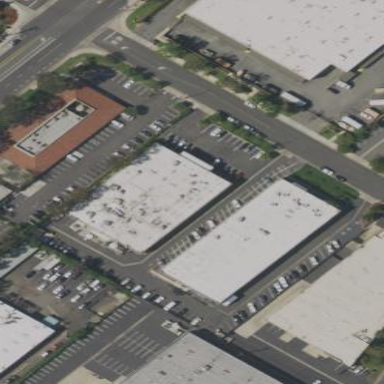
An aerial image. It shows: Commercial building.